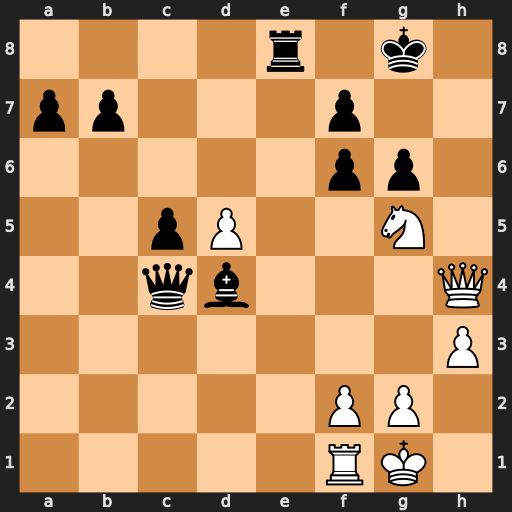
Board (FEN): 4r1k1/pp3p2/5pp1/2pP2N1/2qb3Q/7P/5PP1/5RK1
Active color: w
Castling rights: -
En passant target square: -
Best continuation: Qh7+ Kf8 Qxf7#